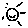
Label: sun